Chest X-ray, PA view. Patient: 71 years old, sex M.
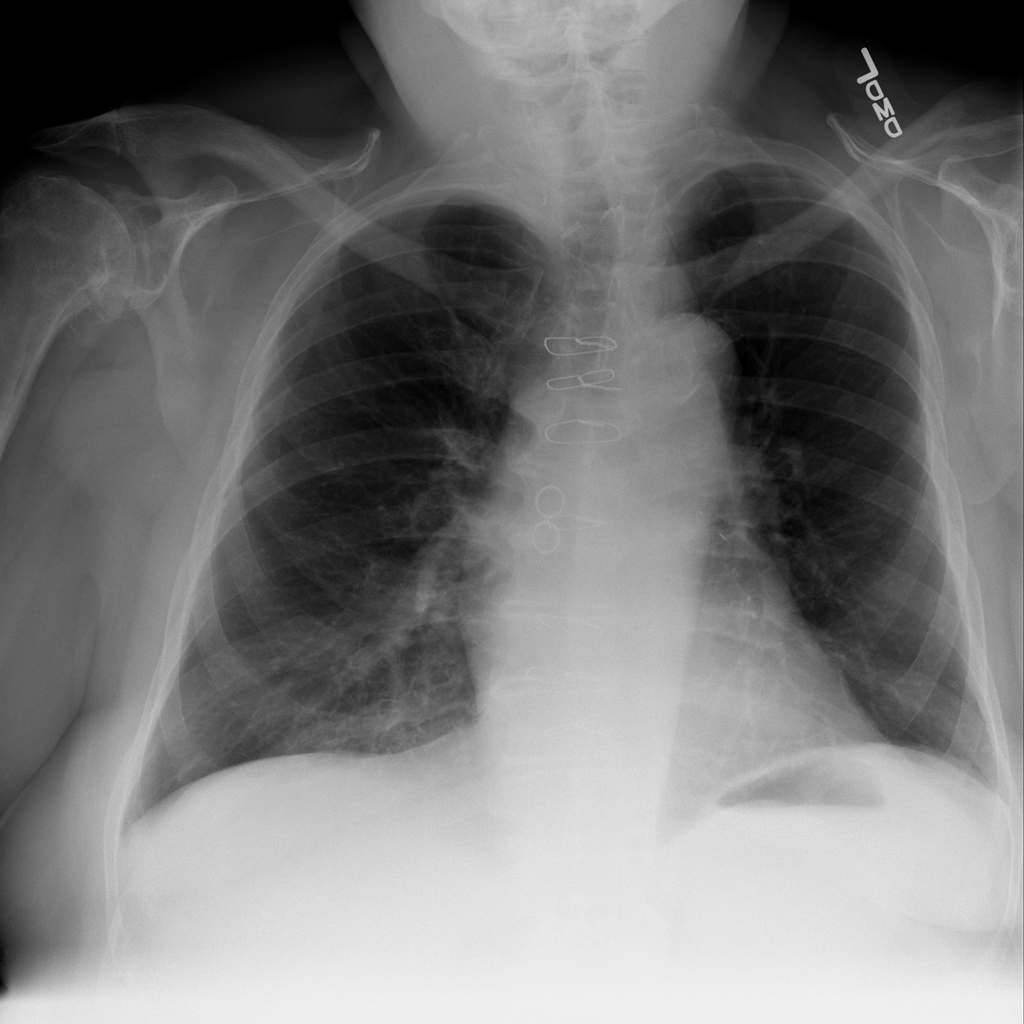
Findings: No Finding